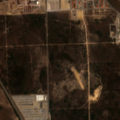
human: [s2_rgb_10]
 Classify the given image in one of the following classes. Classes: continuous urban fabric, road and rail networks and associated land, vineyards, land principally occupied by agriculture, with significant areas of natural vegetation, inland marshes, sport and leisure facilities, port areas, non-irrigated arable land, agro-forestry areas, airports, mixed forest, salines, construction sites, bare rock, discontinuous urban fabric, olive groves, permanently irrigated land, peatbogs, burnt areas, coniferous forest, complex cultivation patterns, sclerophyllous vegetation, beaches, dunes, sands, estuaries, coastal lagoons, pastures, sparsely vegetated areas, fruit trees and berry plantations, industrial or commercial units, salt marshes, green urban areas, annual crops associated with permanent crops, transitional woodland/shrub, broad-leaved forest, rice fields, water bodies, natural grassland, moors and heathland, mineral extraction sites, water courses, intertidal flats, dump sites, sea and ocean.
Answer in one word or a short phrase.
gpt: discontinuous urban fabric, vineyards, pastures, natural grassland, transitional woodland/shrub